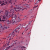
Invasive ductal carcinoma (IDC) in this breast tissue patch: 0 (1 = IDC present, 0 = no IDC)